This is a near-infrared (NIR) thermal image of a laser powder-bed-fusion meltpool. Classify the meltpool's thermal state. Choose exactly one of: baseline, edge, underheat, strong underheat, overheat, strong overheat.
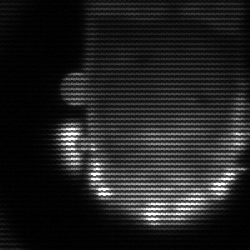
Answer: baseline